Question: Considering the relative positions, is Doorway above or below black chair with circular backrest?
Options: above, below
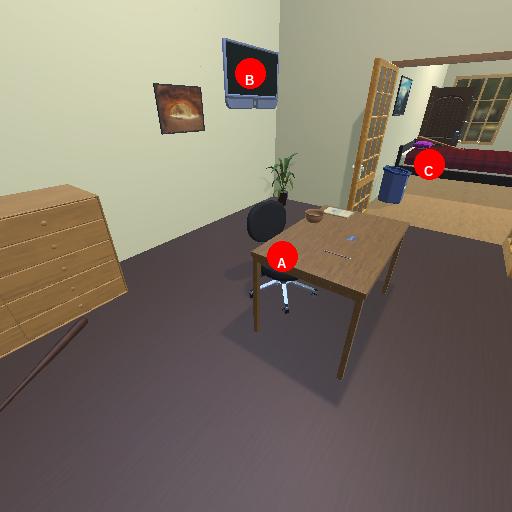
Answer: above